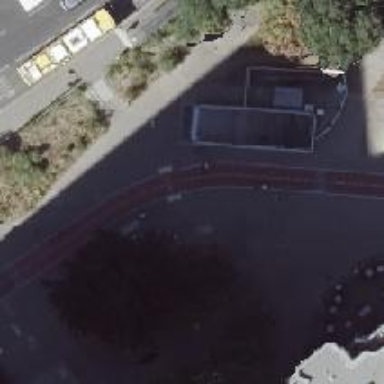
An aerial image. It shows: Red cycleway.